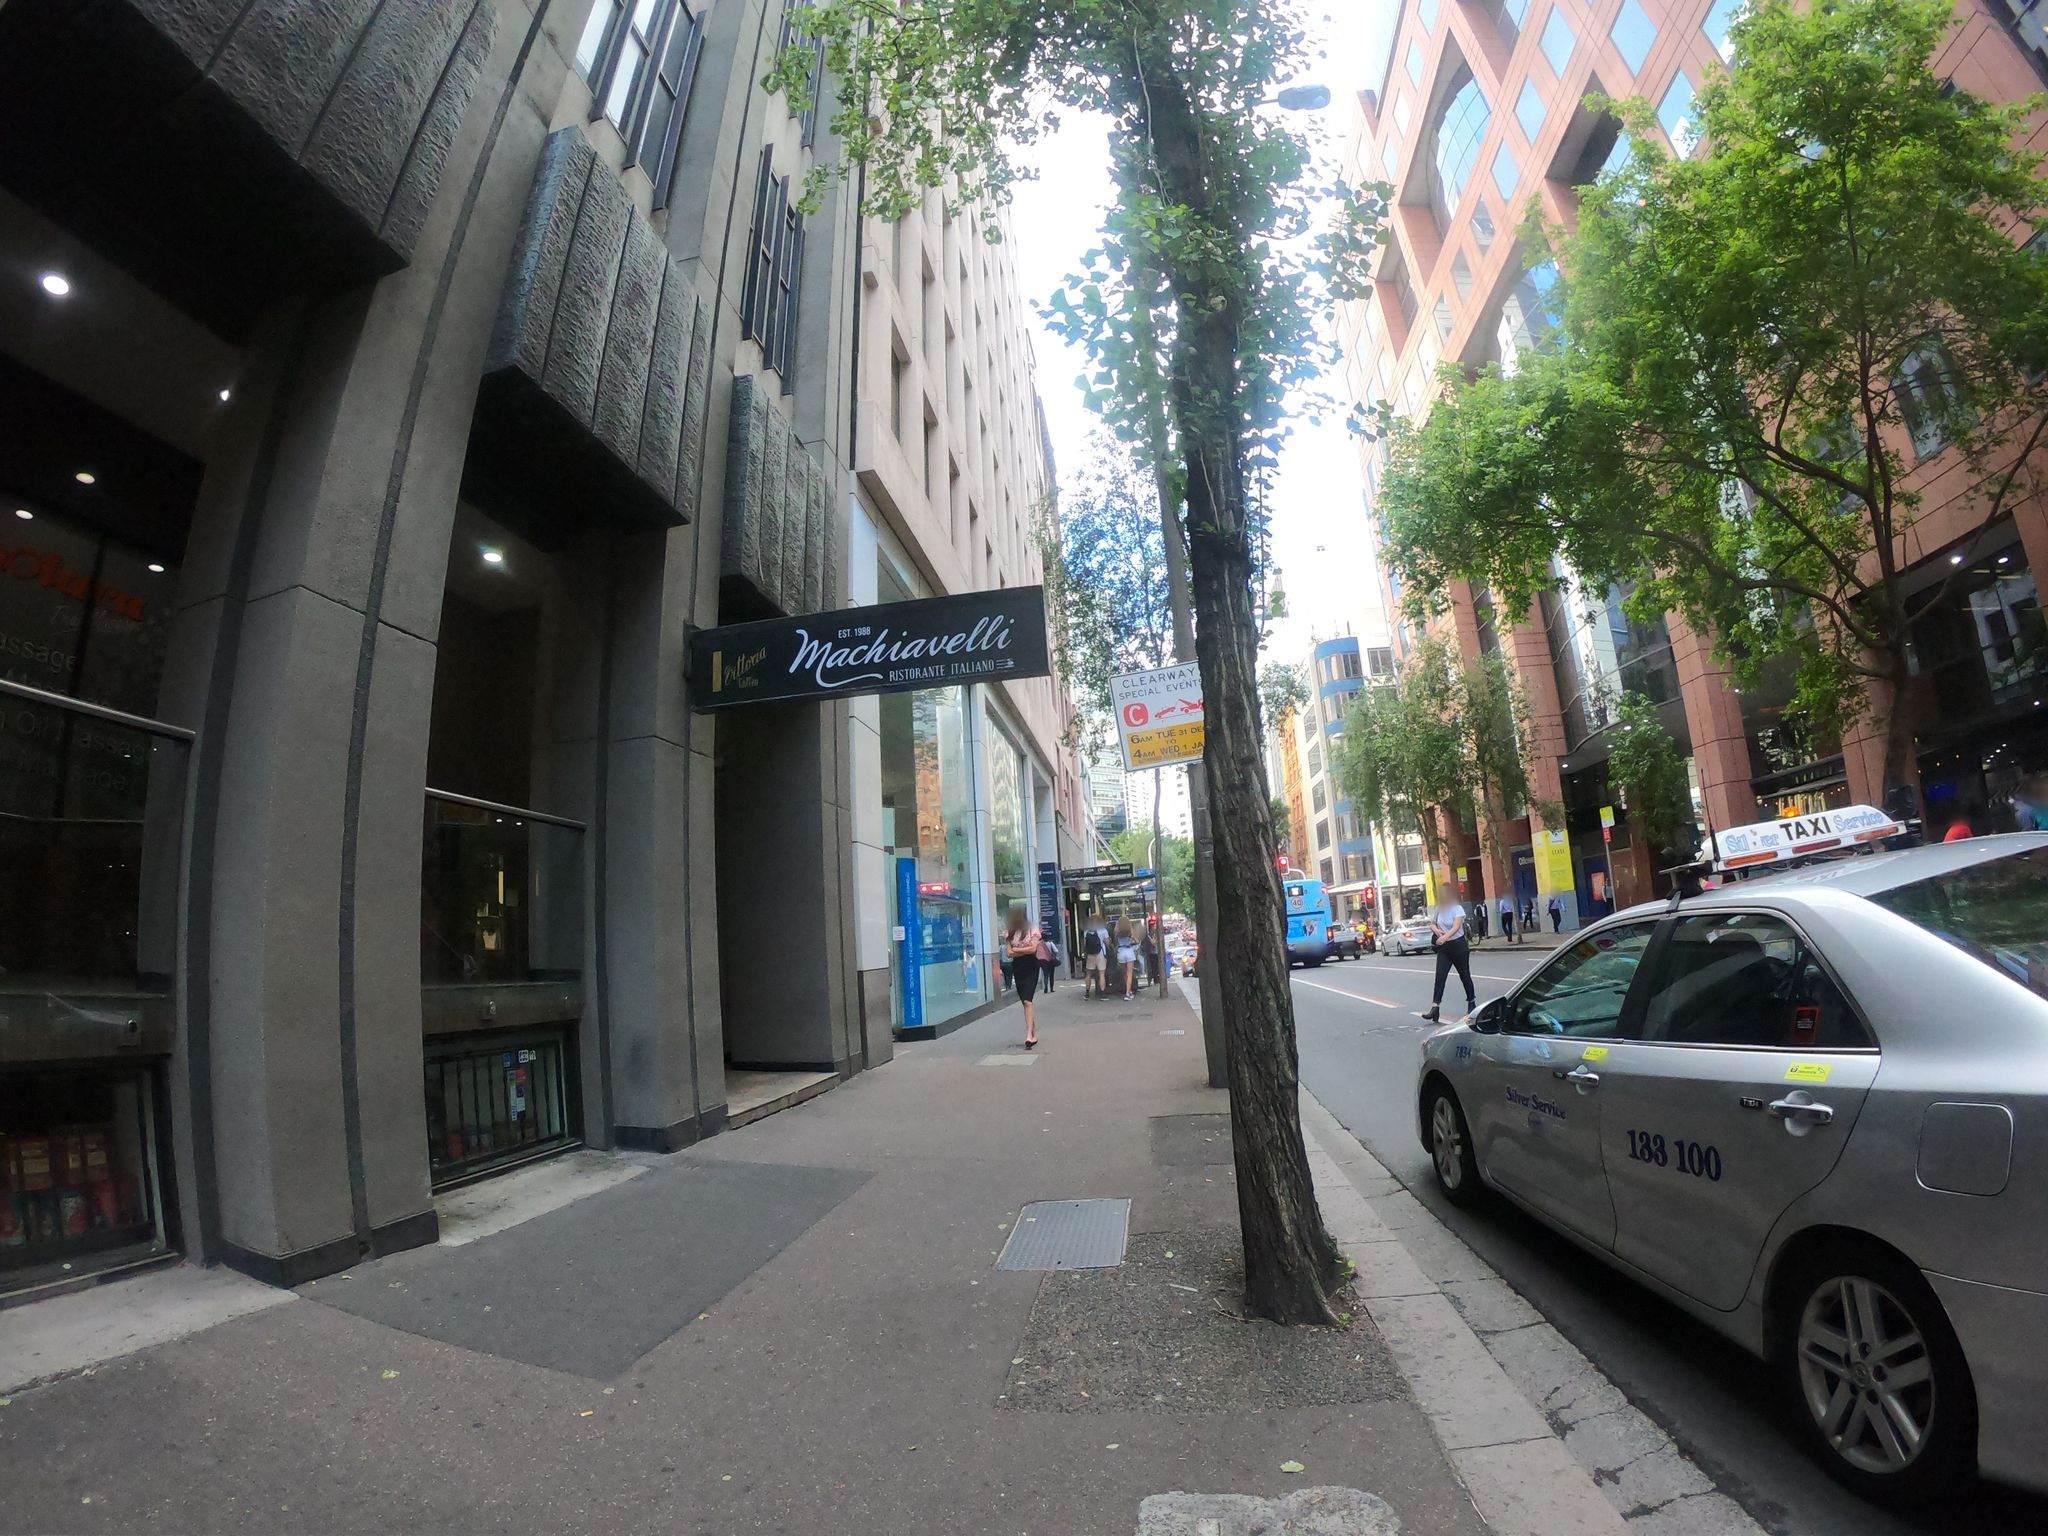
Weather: clear
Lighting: day
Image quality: good
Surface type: walking surface
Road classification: footway
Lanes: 4
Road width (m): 12.0
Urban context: urban centre
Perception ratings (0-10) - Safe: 5.33, Lively: 8.72, Beautiful: 5.75, Boring: 3.05, Depressing: 4.5, Wealthy: 6.36